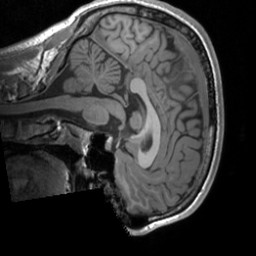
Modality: T1w
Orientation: sagittal
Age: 22
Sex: male
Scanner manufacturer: siemens
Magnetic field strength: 3 T
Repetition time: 1.9 s
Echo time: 0.00226 s